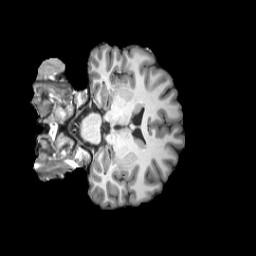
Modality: T1w
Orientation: coronal
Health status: healthy